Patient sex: M
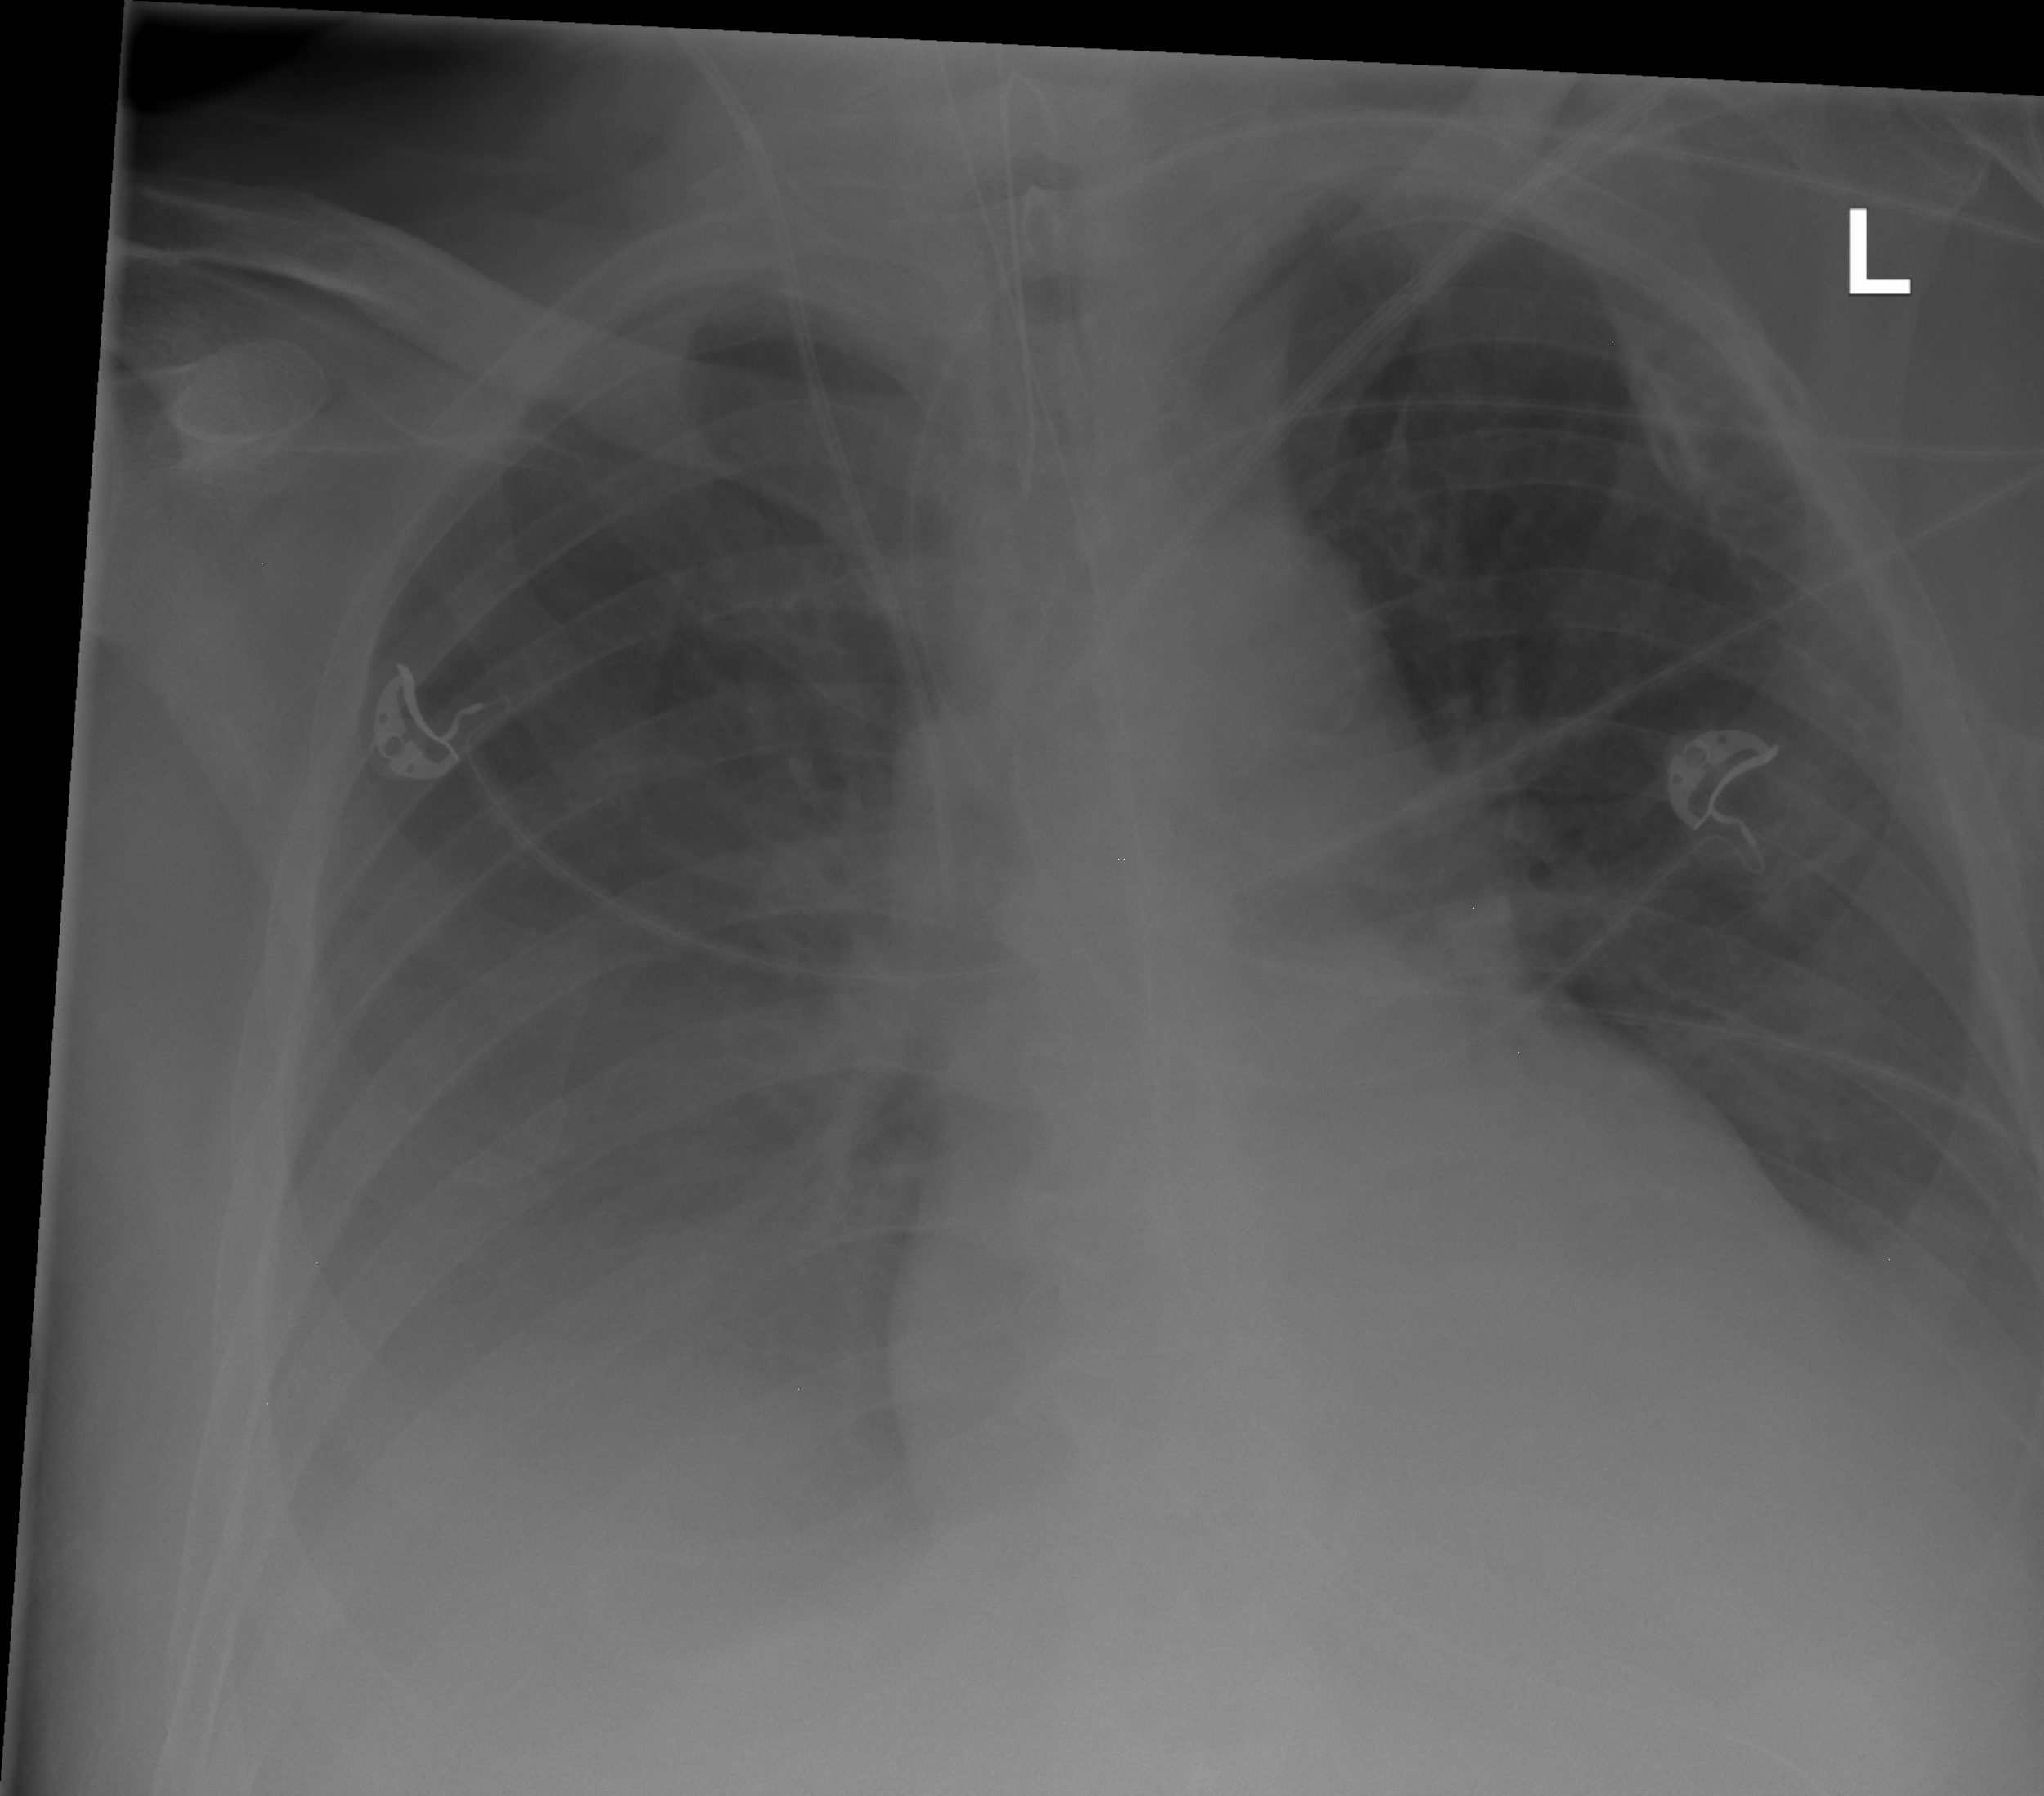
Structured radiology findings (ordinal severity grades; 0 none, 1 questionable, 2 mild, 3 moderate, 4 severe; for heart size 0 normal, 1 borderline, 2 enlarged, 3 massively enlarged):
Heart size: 0
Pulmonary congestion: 0
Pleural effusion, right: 3
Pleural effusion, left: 2
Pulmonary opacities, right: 0
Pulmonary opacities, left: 0
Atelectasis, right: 0
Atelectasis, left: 0